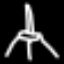
Label: The Eiffel Tower